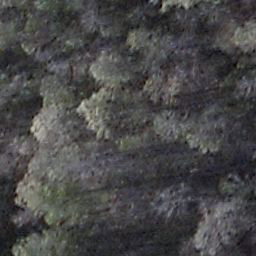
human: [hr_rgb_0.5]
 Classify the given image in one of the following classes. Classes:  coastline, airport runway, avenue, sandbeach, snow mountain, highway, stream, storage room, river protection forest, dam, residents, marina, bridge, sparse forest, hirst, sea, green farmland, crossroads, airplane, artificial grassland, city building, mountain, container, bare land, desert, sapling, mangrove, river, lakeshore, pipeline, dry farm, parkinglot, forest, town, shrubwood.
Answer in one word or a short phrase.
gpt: shrubwood